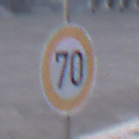
Verkehrszeichen: Geschwindigkeit70
Umgebung: Outdoor, Urban
Tageszeit: SunriseSunset
Wetter: PartlyCloudy
Licht: Natural
Jahreszeit: NotSpecified
Kontrast: LowContrast